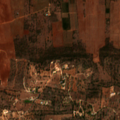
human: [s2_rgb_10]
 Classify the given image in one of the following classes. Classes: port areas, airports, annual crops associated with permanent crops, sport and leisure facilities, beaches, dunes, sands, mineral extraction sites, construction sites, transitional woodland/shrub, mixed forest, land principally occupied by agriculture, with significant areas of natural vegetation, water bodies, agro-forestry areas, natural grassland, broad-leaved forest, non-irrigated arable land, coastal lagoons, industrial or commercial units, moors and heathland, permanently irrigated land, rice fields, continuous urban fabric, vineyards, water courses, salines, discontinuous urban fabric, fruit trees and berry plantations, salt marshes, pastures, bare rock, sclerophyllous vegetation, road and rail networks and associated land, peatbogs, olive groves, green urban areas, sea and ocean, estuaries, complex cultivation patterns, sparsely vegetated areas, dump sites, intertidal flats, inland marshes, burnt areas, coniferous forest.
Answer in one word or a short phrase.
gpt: non-irrigated arable land, fruit trees and berry plantations, annual crops associated with permanent crops, sclerophyllous vegetation